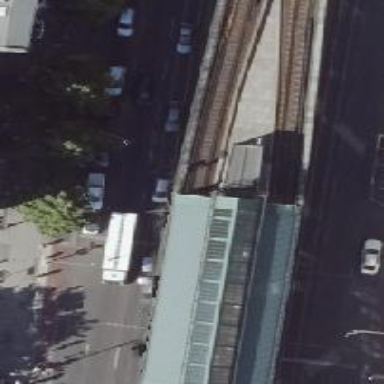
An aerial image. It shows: Subway entrance for public transport.